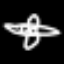
Label: airplane